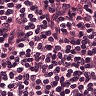
Metastatic tissue present: no